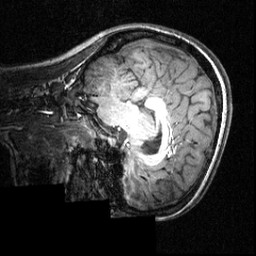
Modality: T1w
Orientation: sagittal
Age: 18
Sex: female
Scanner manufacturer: siemens
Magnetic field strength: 3.951 T
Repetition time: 1.5 s
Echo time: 0.00335 s